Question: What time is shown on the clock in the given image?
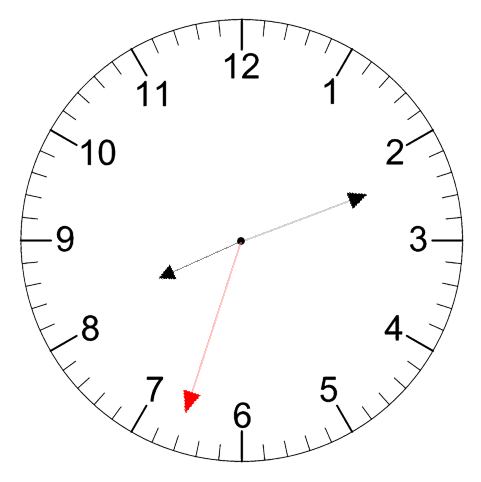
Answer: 08:11:33